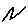
Label: zigzag